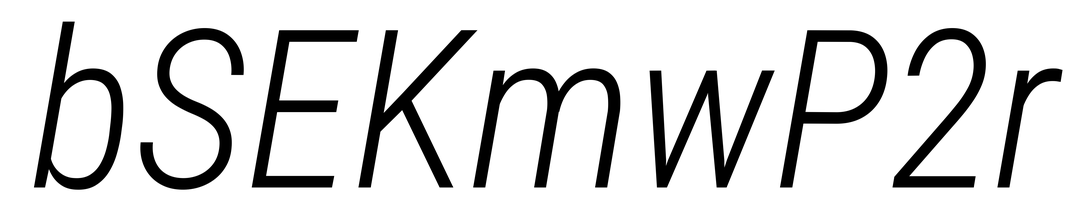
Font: Roboto-Italic_Condensed_Light_Italic